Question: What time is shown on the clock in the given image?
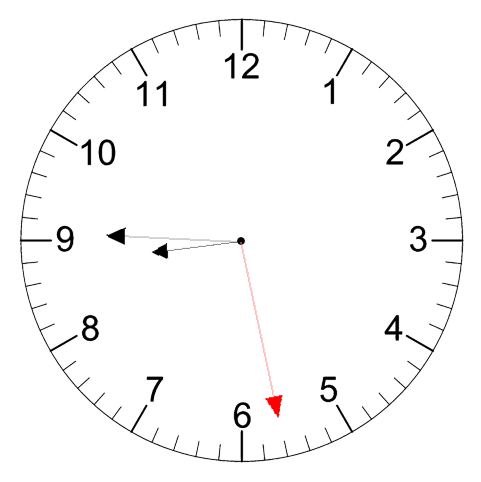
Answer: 08:45:28